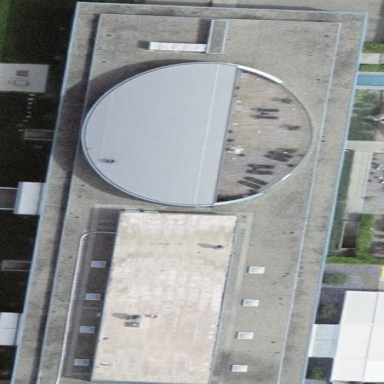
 perfect for leisure and swimming activities."